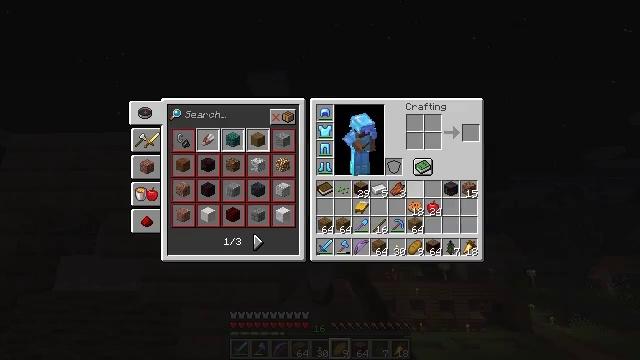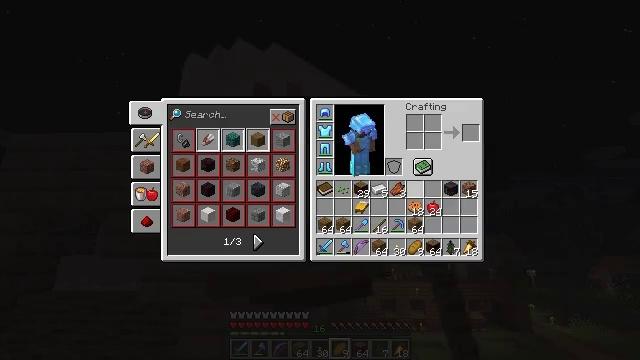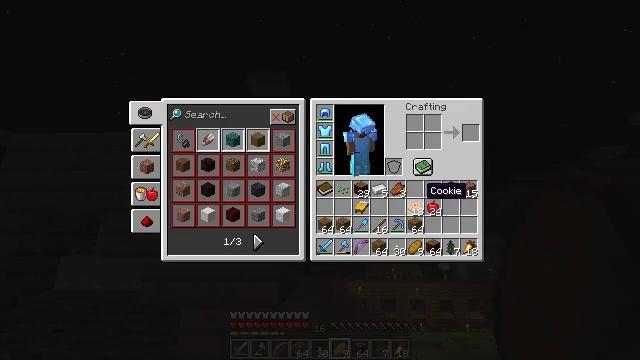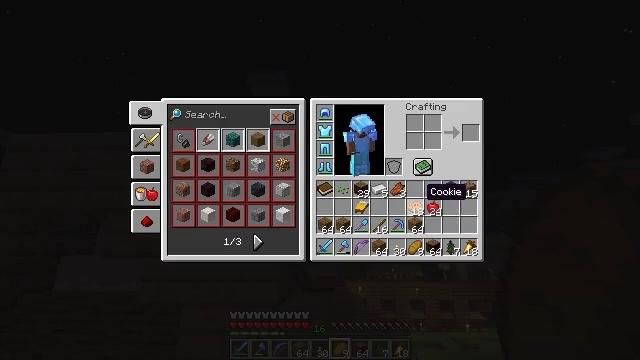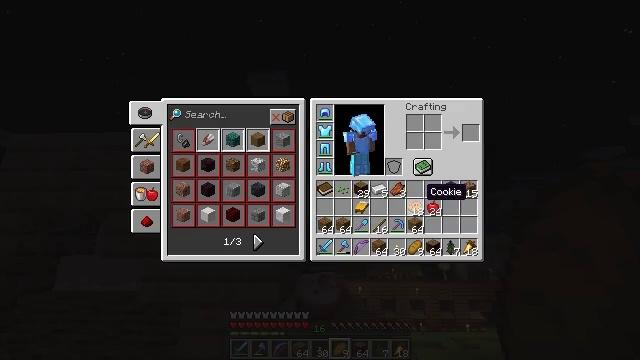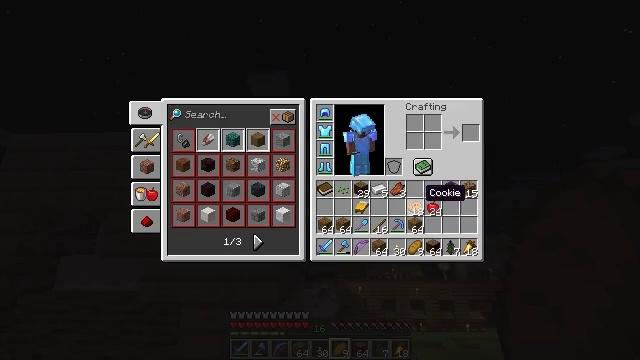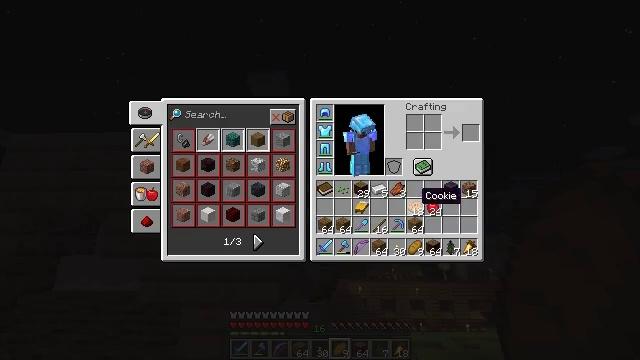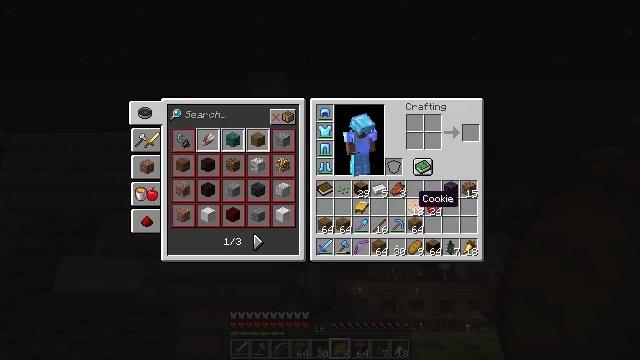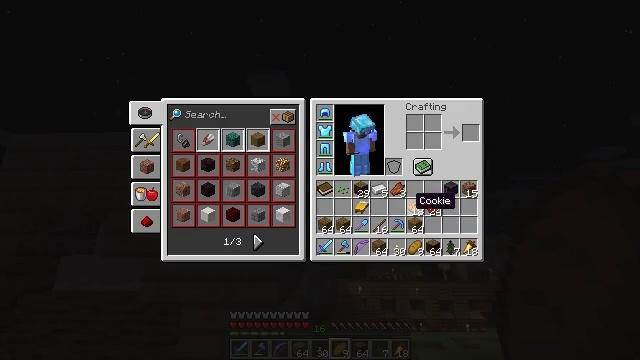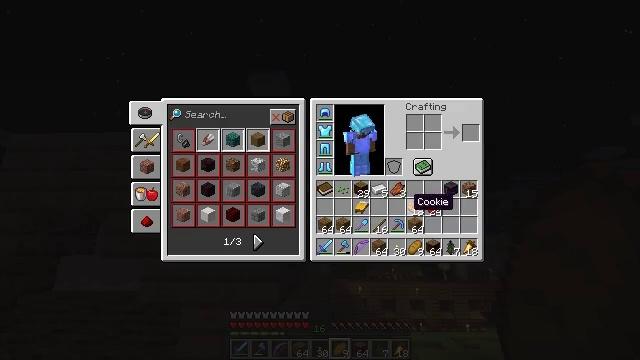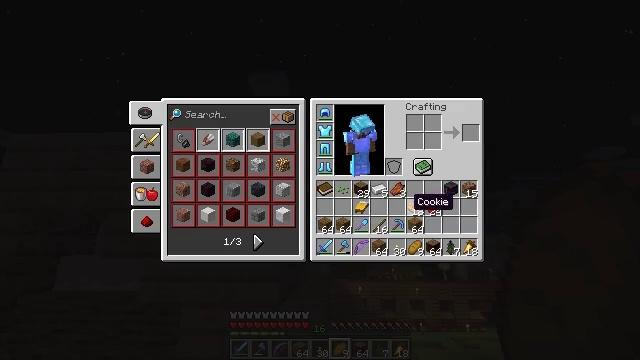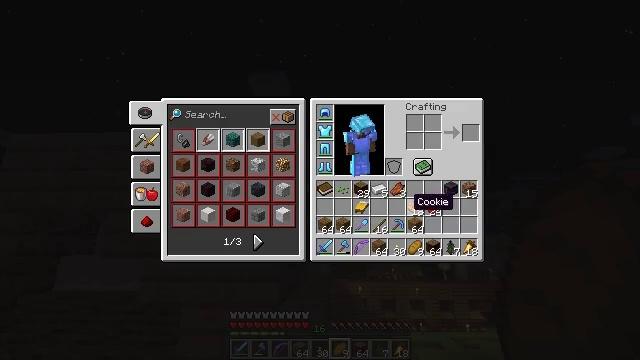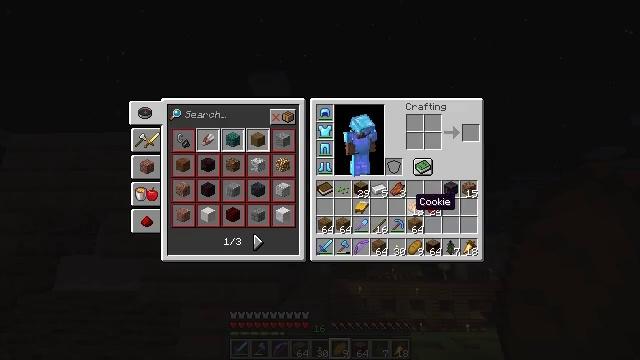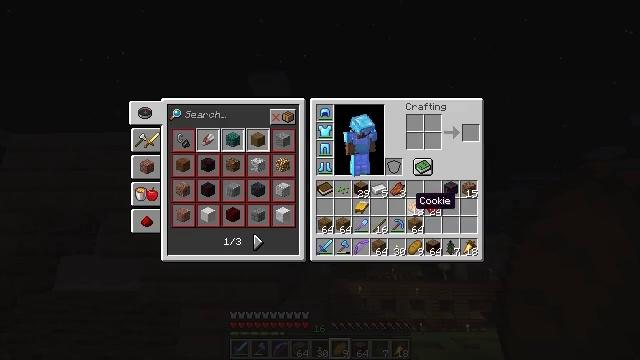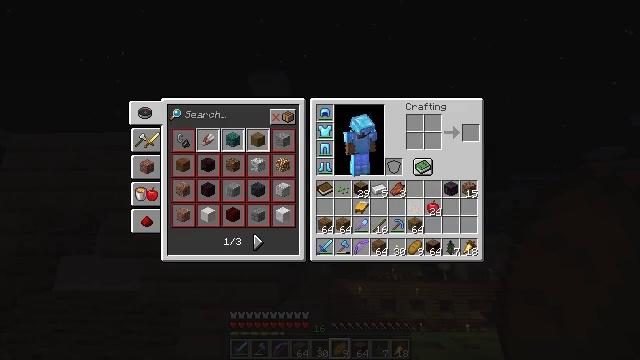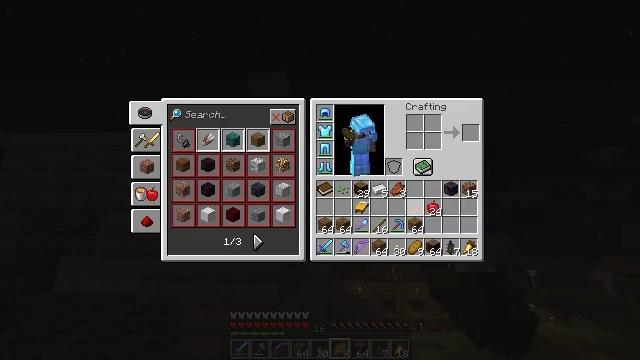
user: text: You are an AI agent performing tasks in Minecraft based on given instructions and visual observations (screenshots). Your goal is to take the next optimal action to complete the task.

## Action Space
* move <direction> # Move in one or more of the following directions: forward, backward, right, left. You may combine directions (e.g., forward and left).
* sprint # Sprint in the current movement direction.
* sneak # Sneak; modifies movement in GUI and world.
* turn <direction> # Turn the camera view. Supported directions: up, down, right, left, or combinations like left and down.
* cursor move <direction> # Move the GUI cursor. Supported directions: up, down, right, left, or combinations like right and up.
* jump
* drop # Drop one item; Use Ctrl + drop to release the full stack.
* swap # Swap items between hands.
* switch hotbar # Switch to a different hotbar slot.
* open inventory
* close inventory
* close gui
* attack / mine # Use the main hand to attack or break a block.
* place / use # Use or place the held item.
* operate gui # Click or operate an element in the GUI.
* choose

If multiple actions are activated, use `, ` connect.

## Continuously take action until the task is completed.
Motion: motion action
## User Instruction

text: Remove a cookie from the inventory.
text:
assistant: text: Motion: open gui
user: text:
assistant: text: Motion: no_op
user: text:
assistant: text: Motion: no_op
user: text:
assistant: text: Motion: no_op
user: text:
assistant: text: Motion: no_op
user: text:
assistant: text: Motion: no_op
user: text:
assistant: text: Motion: sprint
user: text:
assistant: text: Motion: sprint
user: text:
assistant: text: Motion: sprint
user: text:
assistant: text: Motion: sprint
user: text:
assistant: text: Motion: sprint
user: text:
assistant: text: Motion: sprint
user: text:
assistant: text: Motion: sprint
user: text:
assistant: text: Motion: sprint, drop
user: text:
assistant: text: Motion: sprint, drop
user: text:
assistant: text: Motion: sprint
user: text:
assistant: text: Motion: sprint
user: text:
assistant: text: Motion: sprint, cursor move right
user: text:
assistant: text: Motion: sprint